Question: Am I doing something wrong? Everything seems to be OK, but the record doesn't get deleted from the database:
C#
'''
@{
WebSecurity.RequireAuthenticatedUser();
myModel.OSFEntities database = new myModel.OSFEntities();
var productInformation = Request["Pi"];
int productId = Convert.ToInt32(productInformation.Substring(0, productInformation.LastIndexOf("-")));
string productType = productInformation.Substring(productInformation.LastIndexOf("-", productInformation.Length)).Replace("-", String.Empty);
var userId = WebSecurity.CurrentUserId;
DateTime date = DateTime.Now;
int quantity = 1;
string quoteId = "";
if (Request["Action"] == "Remove")
{
if (Session["QuoteId"] != null)
{
quoteId = (String)Session["QuoteId"];
myModel.Quote quotes = database.Quotes.FirstOrDefault(
q => q.UserId == userId && q.QuoteId == quoteId && q.ProductId == productId && q.ProductType == productType);
database.Quotes.DeleteObject(quotes);
database.SaveChanges();
}
}
}
'''
TypeScript:
'''
function RemoveProductFromCart(e) {
// Remove from their Cart.
xhr.onreadystatechange = function () {
if (xhr.readyState == 4) {
if (xhr.status == 200) {
// The data is now stored in the responseText.
// Change value in textbox to 0 so user knows it's been
// removed from their cart.
var el = <HTMLInputElement>document.getElementById(e.id + "-TB");
if (el != null) {
el.value = "0";
}
}
else {
// Server responded with a different response code.
alert(xhr.statusText);
}
}
}
var parameters = "Pi=" + encodeURIComponent(e.id) + "&" + "Action=Remove";
xhr.open("POST", "../Cart.cshtml");
xhr.setRequestHeader("Content-type", "application/x-www-form-urlencoded");
xhr.setRequestHeader("Content-length", parameters.length.toString());
xhr.setRequestHeader("Connection", "close");
xhr.send(parameters);
return e.id;
}
'''
While debugging with Dev Tools, I see:

... which leads me to believe that it's something wrong with my C# code. Why won't it delete from the database?
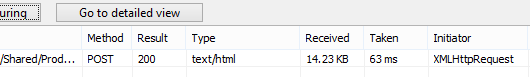
Answer: I have a few suggestions.
In these cases it is always fairly likely that one of the request items isn't exactly what you thought it was, so either the action or the quote id could contain a surprise. You could check those using a breakpoint.
The next item to check is that 'myModel.Quote quotes' contains the matched quote object. Perhaps one of the filters you have there is ruling it out even though the id is correct (for example it isn't linked to the current user, or the product type is different etc).
I notice you are using...
'''
database.Quotes.DeleteObject(quotes);
database.SaveChanges();
'''
i.e. you use 'Quotes' on the first, not on the second: Should the 'SaveChanges' and 'DeleteObject' calls not be placed against the same context?